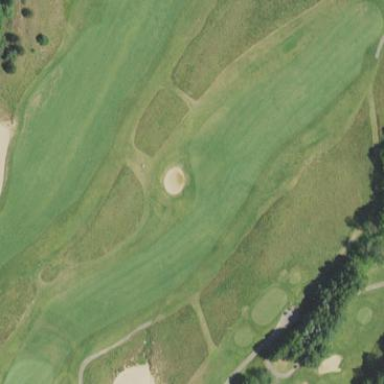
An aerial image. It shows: Grassy area designated as golf fairway.